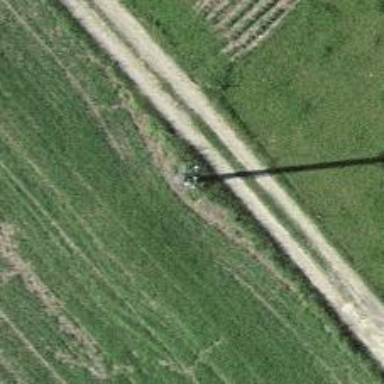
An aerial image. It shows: Power pole.